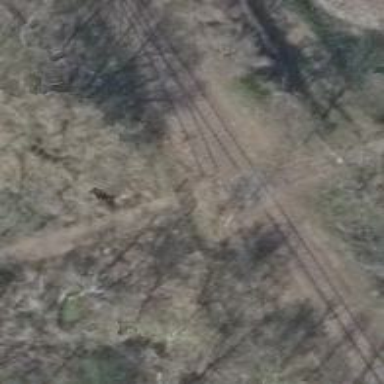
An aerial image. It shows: Disused railway yard.